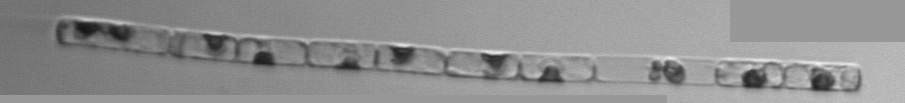
Label: Guinardia_delicatula_TAG_internal_parasite